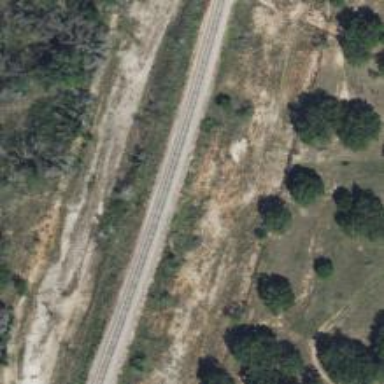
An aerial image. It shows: Railway track.